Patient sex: M
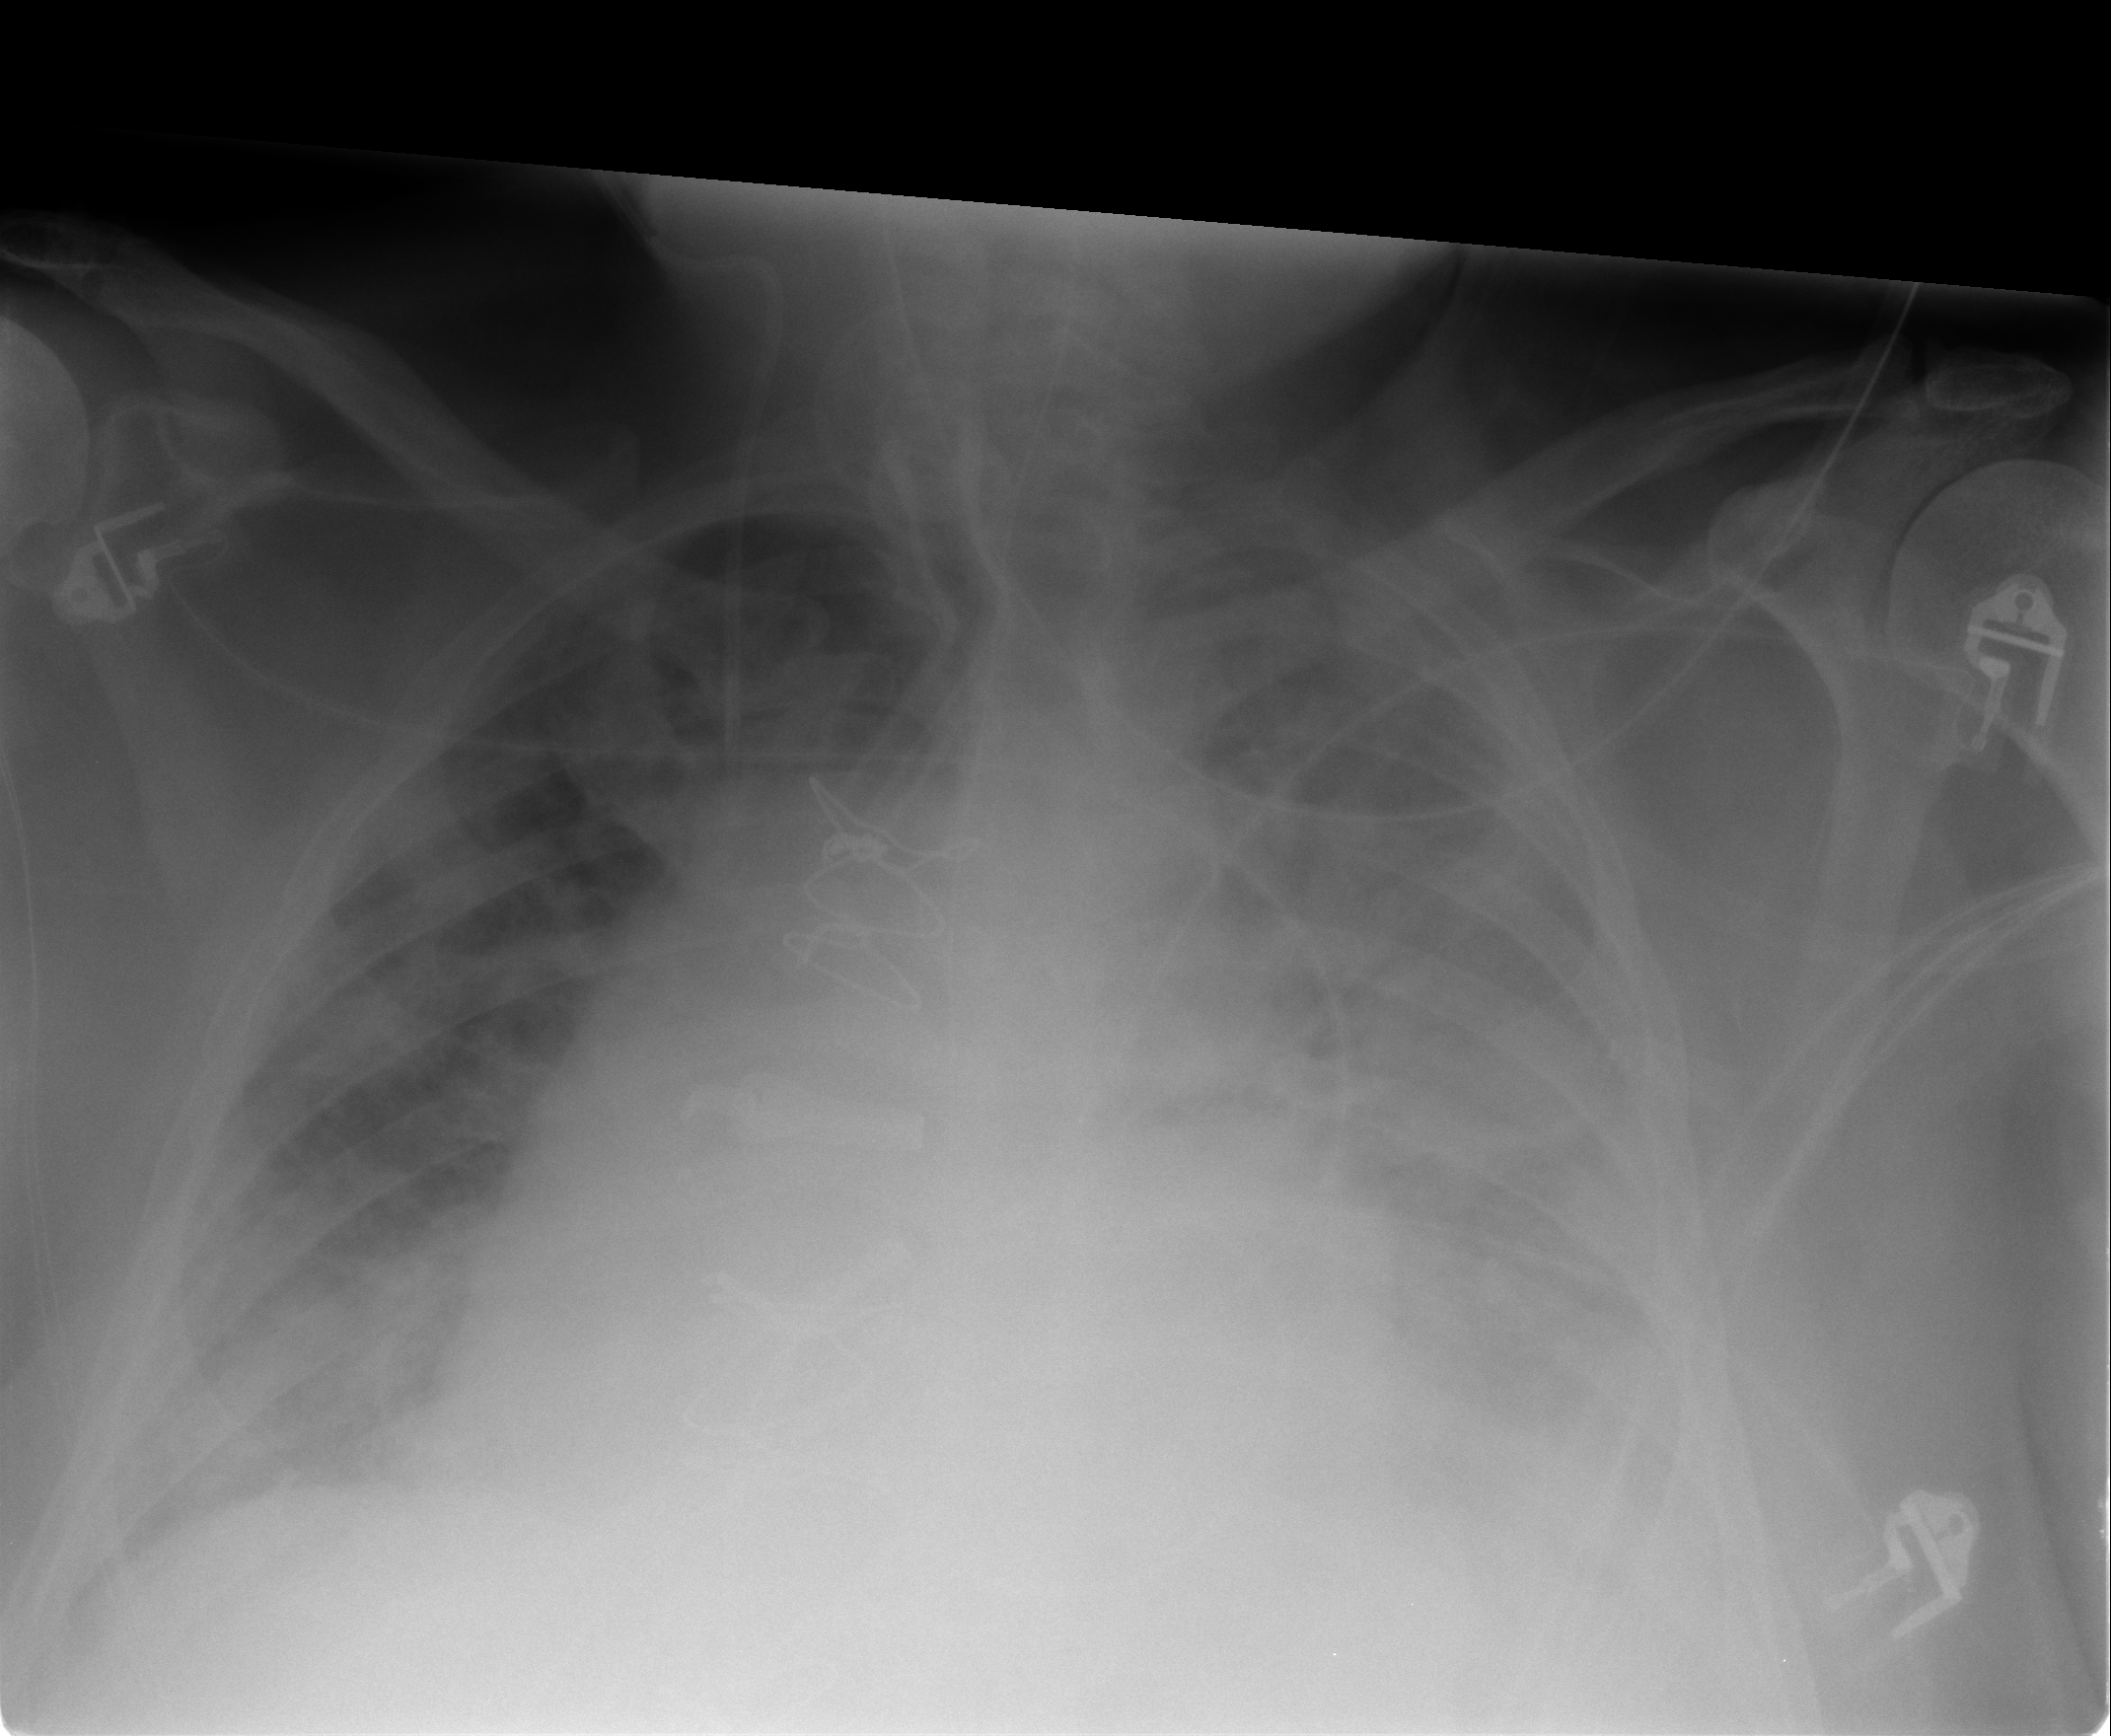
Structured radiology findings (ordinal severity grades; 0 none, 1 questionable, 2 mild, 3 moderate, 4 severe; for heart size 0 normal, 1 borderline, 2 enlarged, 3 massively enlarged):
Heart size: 3
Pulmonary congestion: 3
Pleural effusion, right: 2
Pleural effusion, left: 2
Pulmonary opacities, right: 3
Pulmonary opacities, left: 3
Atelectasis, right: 3
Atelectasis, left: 4